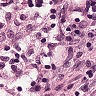
Metastatic tissue present: no